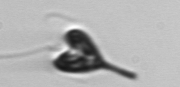
Label: Pyramimonas_longicauda